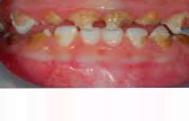
Condition: Caries